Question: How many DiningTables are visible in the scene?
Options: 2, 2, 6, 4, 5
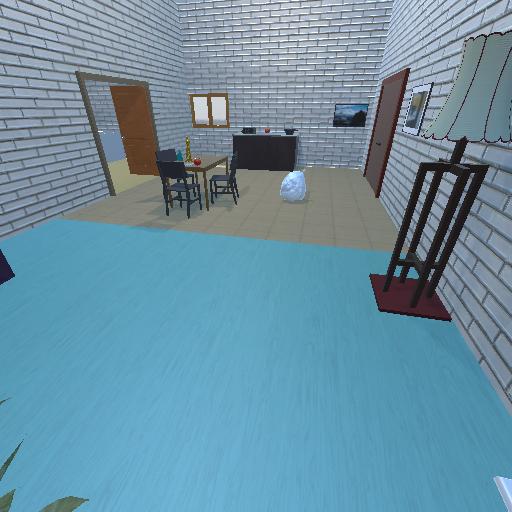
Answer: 2